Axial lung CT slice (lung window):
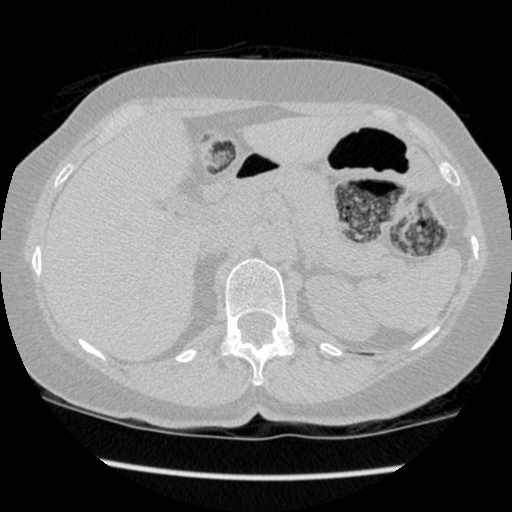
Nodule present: no